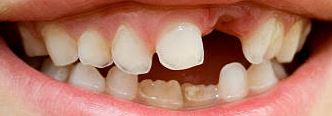
Condition: hypodontia